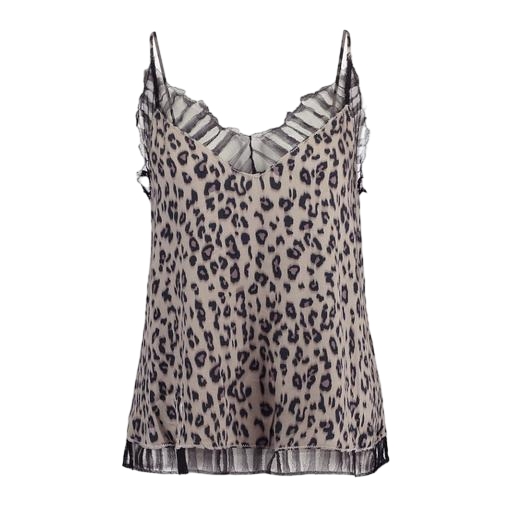
multicolor vila brown lace detail cami, leopard skin print tank top, animal leopard-print vest, white background